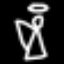
Label: angel